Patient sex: M
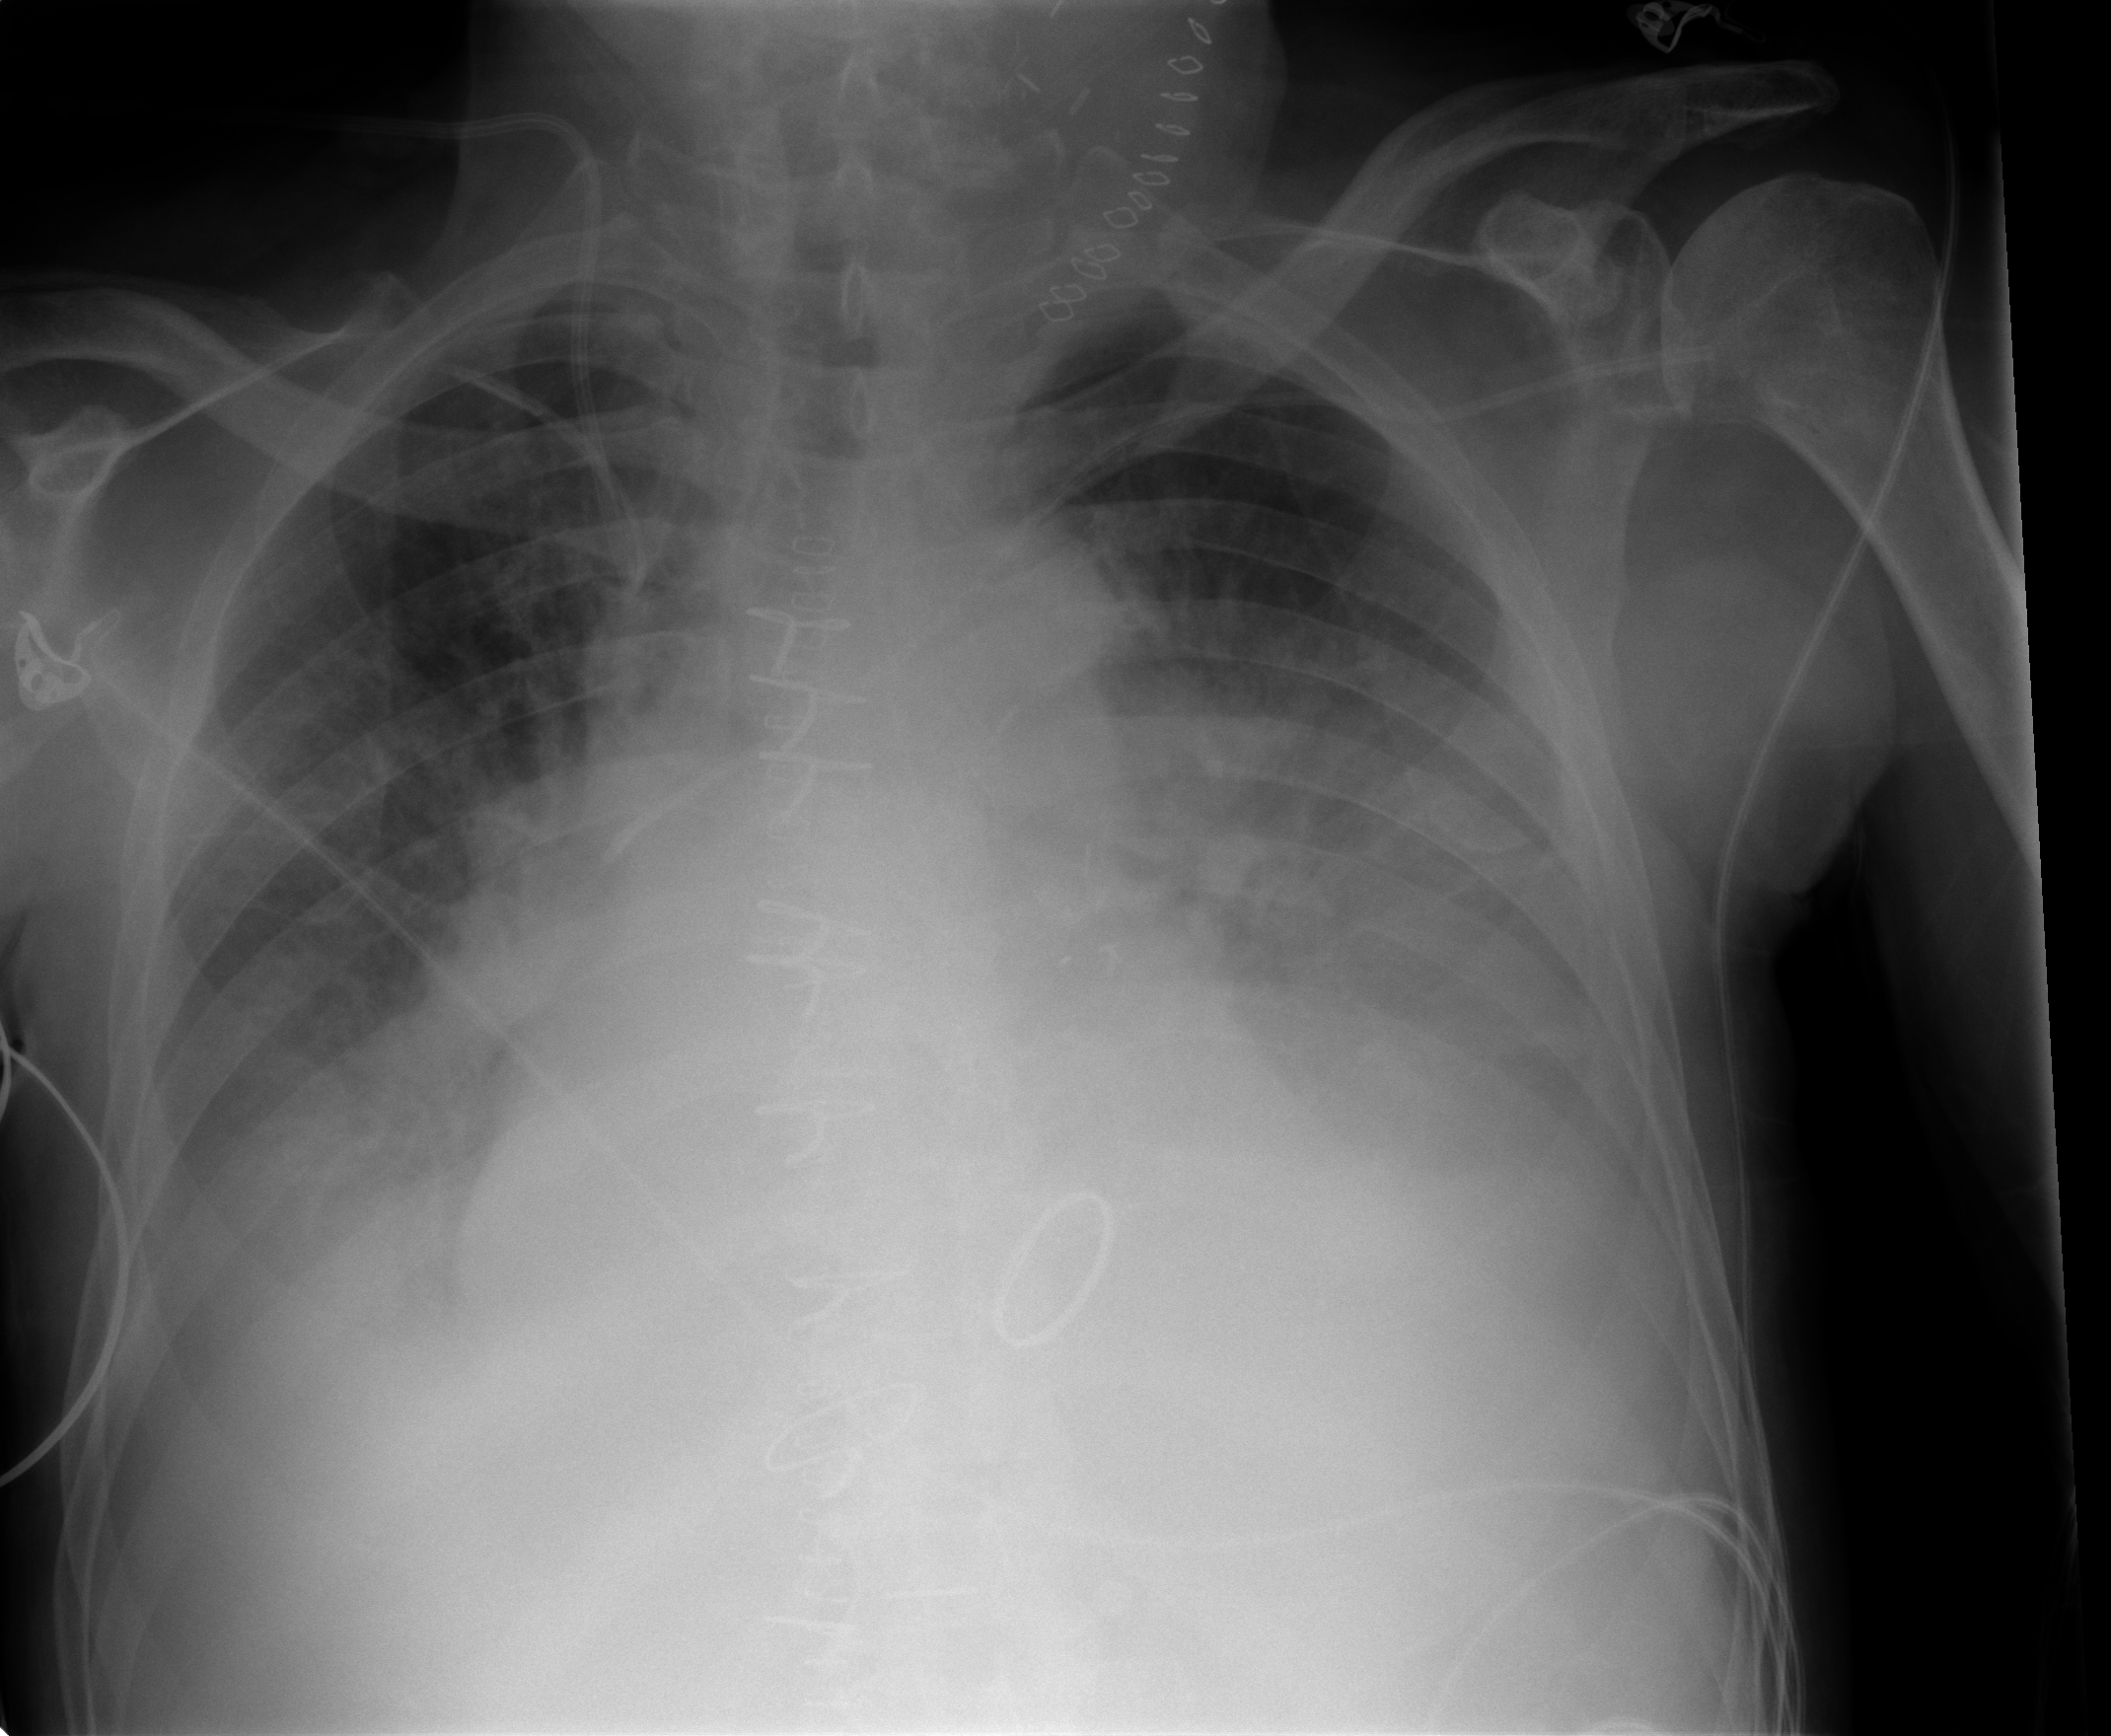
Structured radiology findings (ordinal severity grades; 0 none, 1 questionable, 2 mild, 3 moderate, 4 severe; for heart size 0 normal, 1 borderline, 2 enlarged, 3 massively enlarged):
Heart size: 2
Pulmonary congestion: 2
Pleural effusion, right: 2
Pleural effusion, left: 3
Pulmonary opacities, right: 0
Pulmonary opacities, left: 1
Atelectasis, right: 2
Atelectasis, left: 3